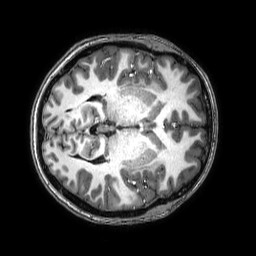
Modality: T1w
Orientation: axial
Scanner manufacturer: philips
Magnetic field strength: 3 T
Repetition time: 0.008 s
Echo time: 0.003568 s